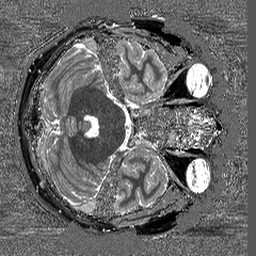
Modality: T1map
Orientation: axial
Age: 20
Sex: male
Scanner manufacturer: siemens
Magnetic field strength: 3 T
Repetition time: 5 s
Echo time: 0.00298 s